Interaction volume radius: 10 \u00c5
Interaction volume height: 20 \u00c5
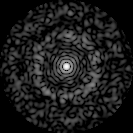
Disorder parameter: 0.8303